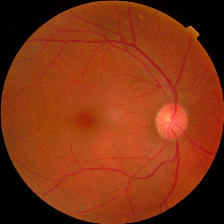
Diabetic retinopathy grade: No DR